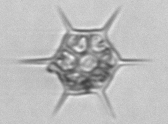
Label: Dictyocha